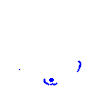
Particle: proton